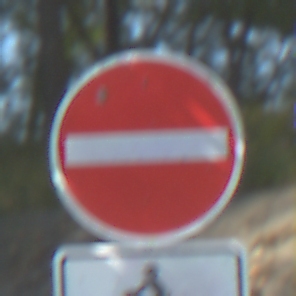
Verkehrszeichen: VerbotDerEinfahrt
Zusatzzeichen unten: EinspurigeFahrzeugeFrei3
Umgebung: Outdoor, Nature
Tageszeit: MorningAfternoon
Wetter: PartlyCloudy
Licht: Natural
Jahreszeit: NotSpecified
Kontrast: HighContrast